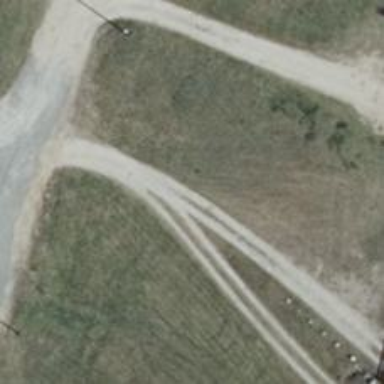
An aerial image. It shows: Driveway.